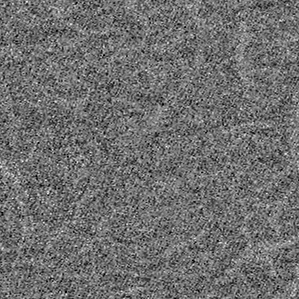
Label: frost